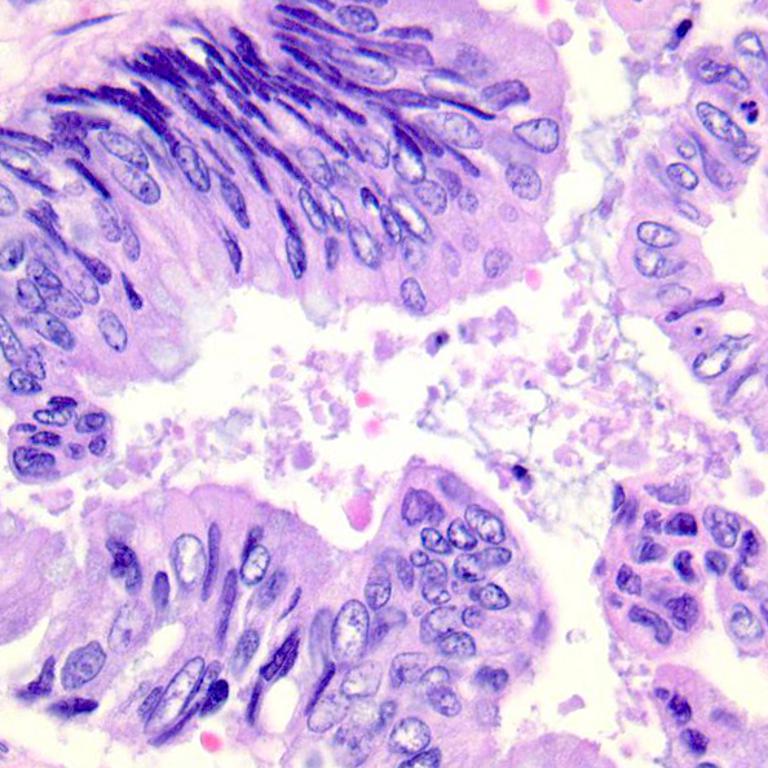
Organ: colon
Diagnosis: adenocarcinomas